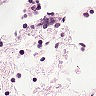
Metastatic tissue present: no